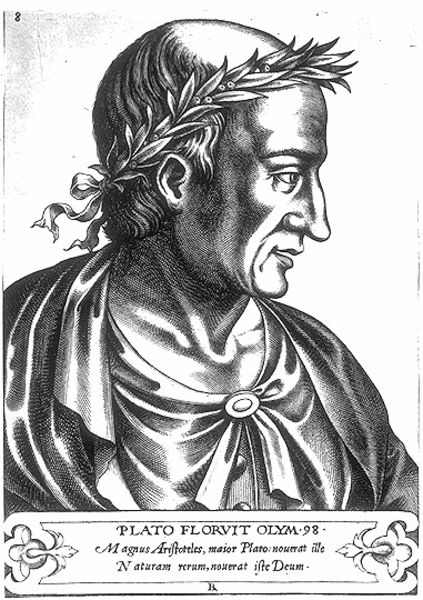
Titel: Bildnis des Platon
Künstler: René Boyvin
Institution: (Seriendruck)
Schlagwörter: kopf, mann, schatten, umhang, weiß, licht, mund, nase, ohr, profil, schwarz, stirn, zeichnung, blick, ornament, schleife, augen, band, falten, gesicht, haupt, silber, bildnis, hals, portrait, porträt, auge, gewand, haare, mantel, brosche, brustbild, kinn, knopf, renaissance, statue, schrift, wellen, tafel, inschrift, glatze, wange, schild, antike, druck, schraffur, radierung, stich, schwarzweiß, text, kranz, lorbeer, lorbeeren, lorbeerkranz, sieg, rom, römer, zahl, toga, olympia, reben, grieche, antikisch, latein, cäsar, fibel, lorbeerkrank, weingott, faöten, aristoteles, magnus, platon, siegerkranz, plato, olym, 98, florvit, mairo